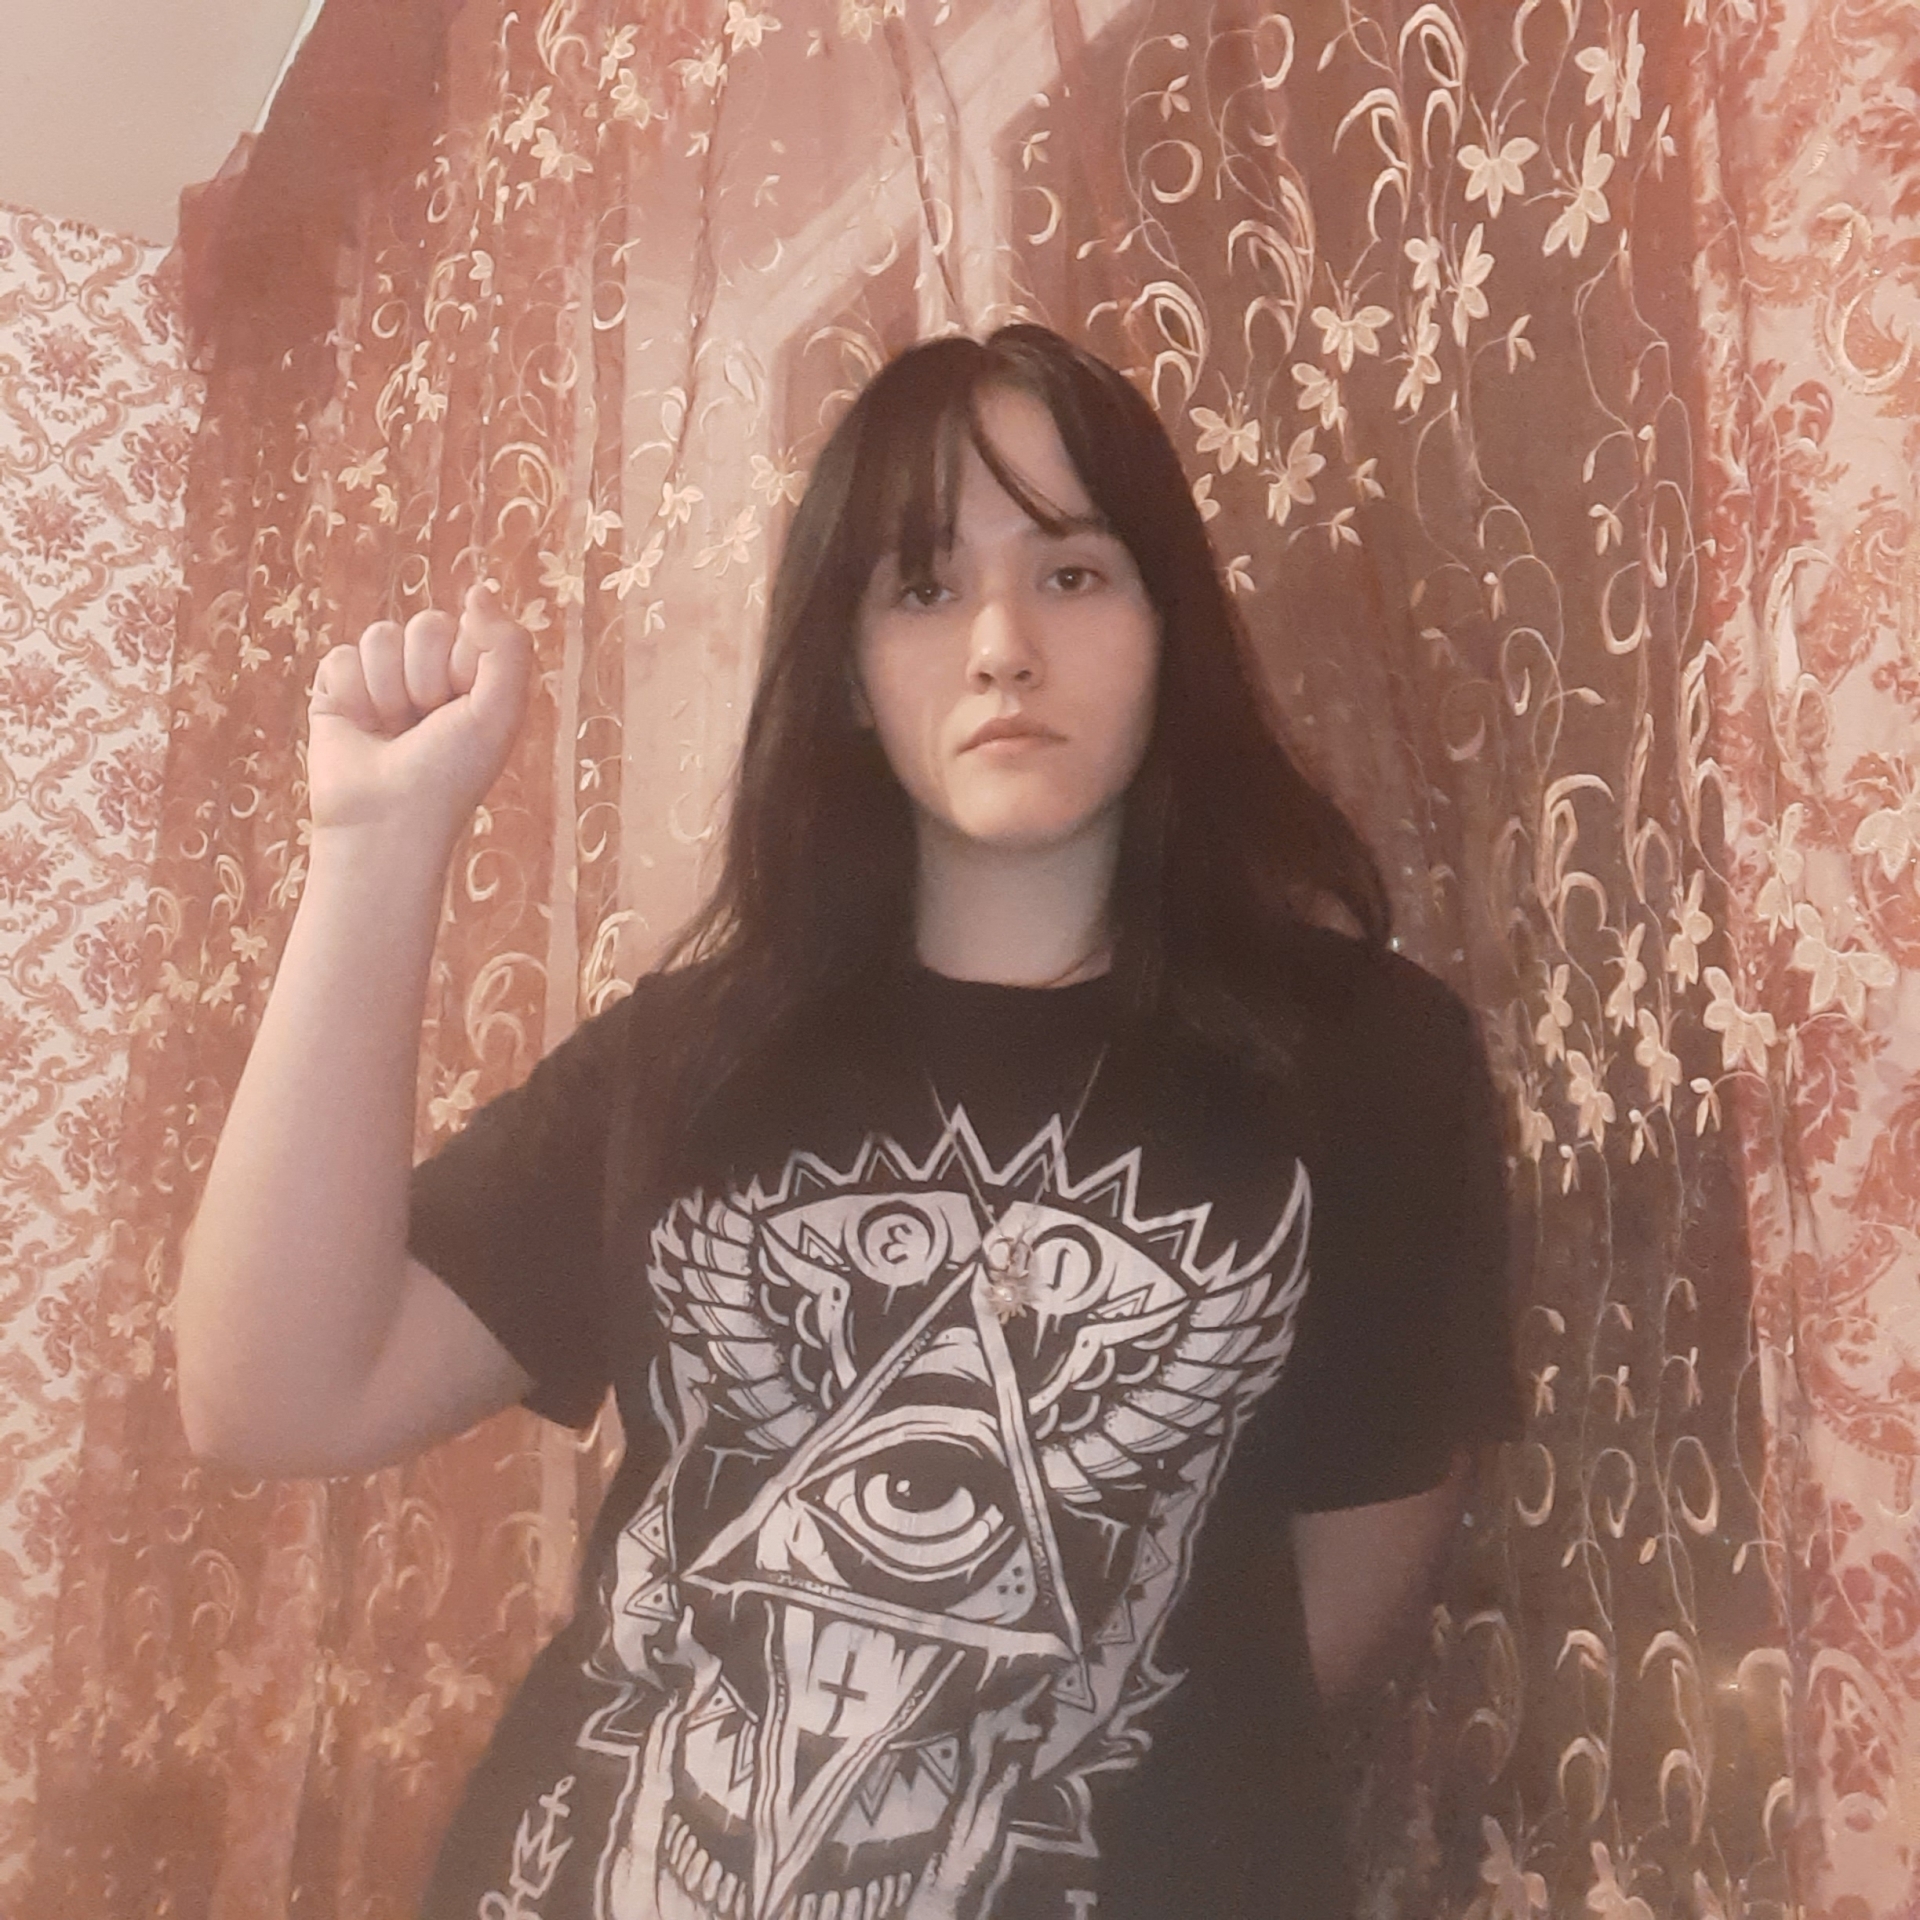
Label: noise